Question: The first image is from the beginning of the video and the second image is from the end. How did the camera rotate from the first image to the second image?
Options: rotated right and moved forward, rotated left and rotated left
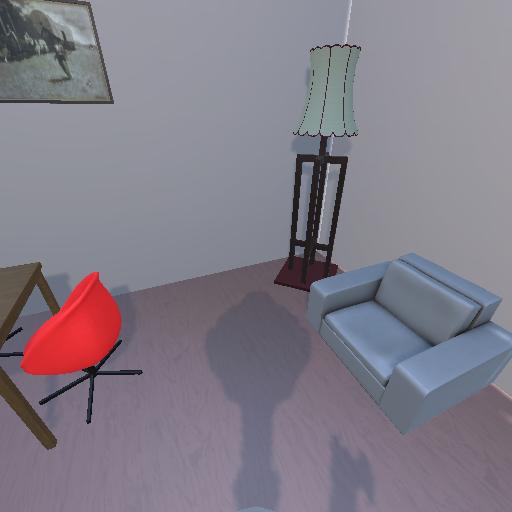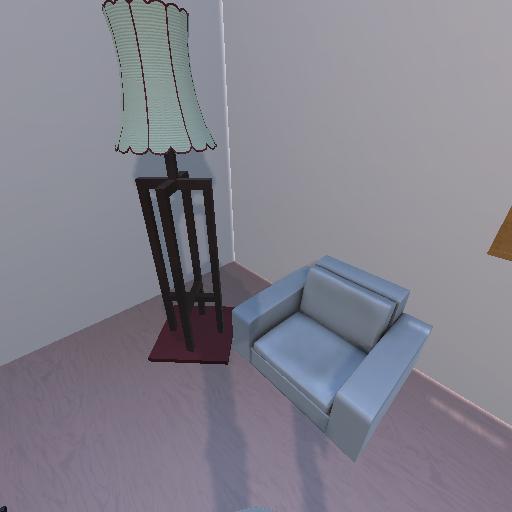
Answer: rotated right and moved forward